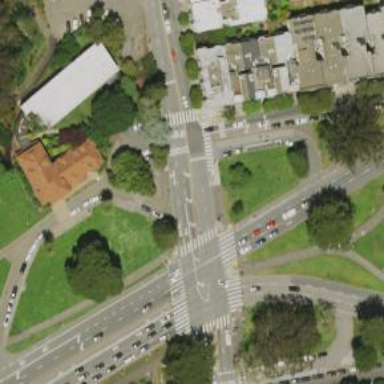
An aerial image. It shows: Uncontrolled and marked road crossing.